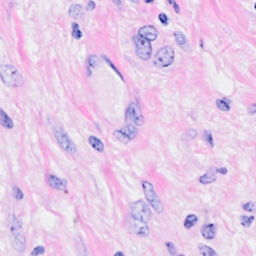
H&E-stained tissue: Breast